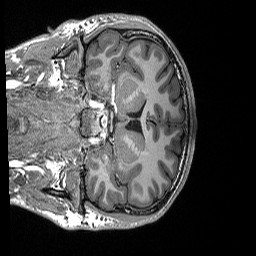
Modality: T1w
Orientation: coronal
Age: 19
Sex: male
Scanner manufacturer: siemens
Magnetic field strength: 3 T
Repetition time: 2.3 s
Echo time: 0.00298 s